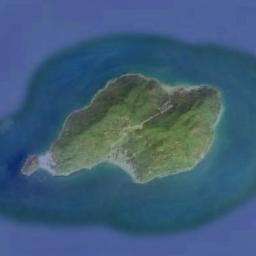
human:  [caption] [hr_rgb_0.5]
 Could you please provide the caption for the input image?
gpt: The island with dense vegetation is surrounded by light blue waters .

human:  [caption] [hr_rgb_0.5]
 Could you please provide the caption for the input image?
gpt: The irregularly shaped island is surrounded by blue sea water with mountains with green vegetation .

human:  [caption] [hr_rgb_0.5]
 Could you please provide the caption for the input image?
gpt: The islands in the picture are of different sizes .

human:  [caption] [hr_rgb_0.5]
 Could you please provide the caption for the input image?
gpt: Many trees are on the island .

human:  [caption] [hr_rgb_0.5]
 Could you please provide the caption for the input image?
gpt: The green island is on a blue sea .